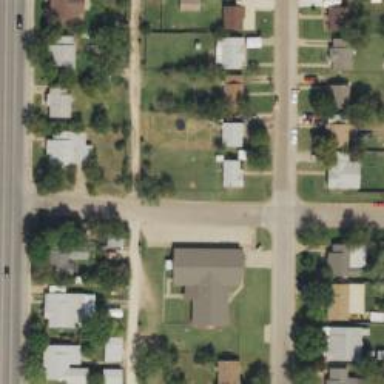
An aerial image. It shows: Alley classified as service road.